Interaction volume radius: 10 \u00c5
Interaction volume height: 10 \u00c5
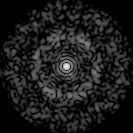
Disorder parameter: 0.8326